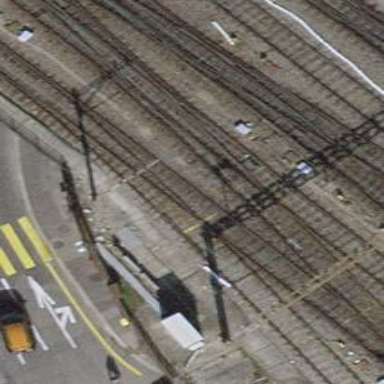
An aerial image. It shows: Single railway track with electrified contact line.